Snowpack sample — Buffalo Mountain, Silverthorne, Colorado, USA (2/22/26, 2:02 PM MST)
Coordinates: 39.622, -106.113
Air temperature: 33 °F
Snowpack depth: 63 cm
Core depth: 10 cm
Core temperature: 30.2 °F
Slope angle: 11°, slope face: 116°
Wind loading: low
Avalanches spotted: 0
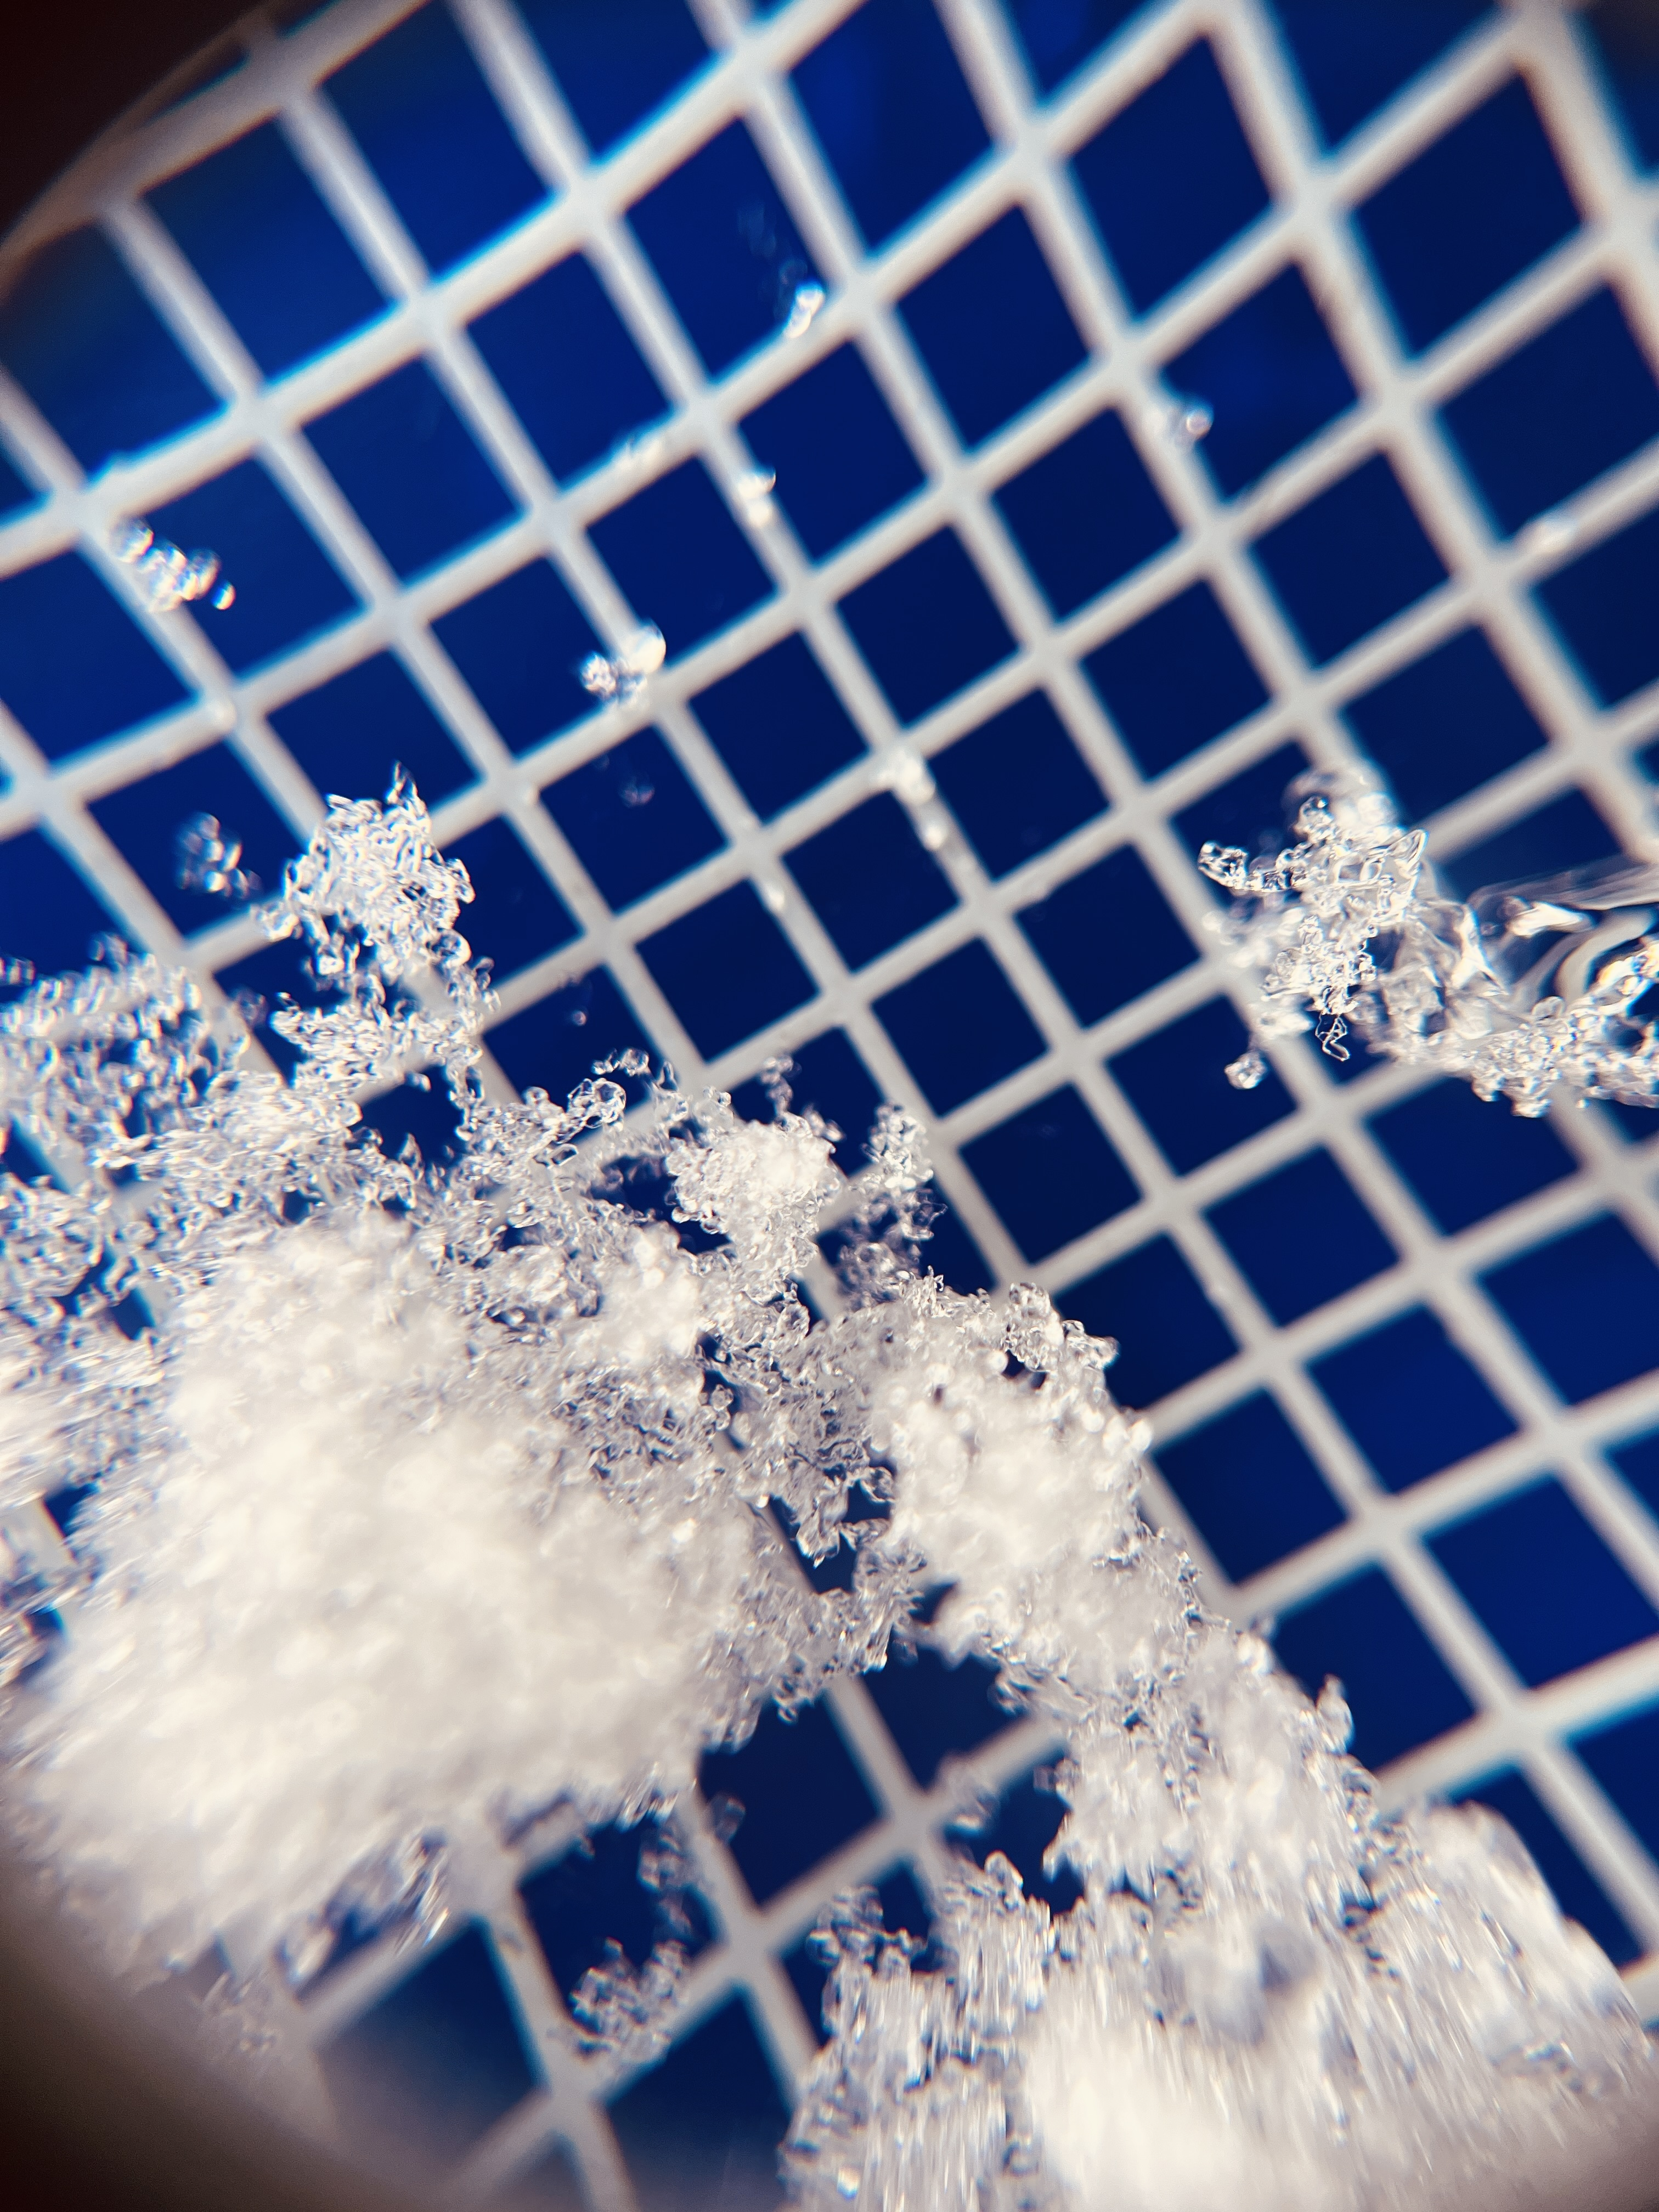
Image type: magnified_profile
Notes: In a firebreak similar to site 1, minimal wind loading with no spotted avalanches (not many faces in view though)